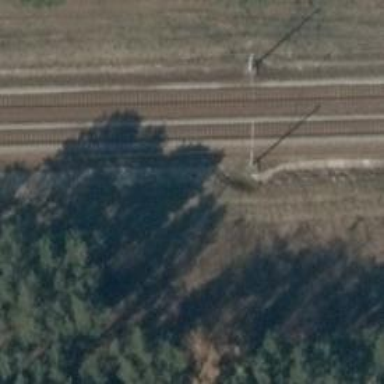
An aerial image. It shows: Solitary milestone along the railway.